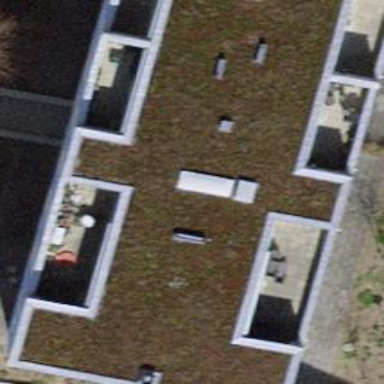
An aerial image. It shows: Flat-roofed apartment building with grey roof and light grey exterior.